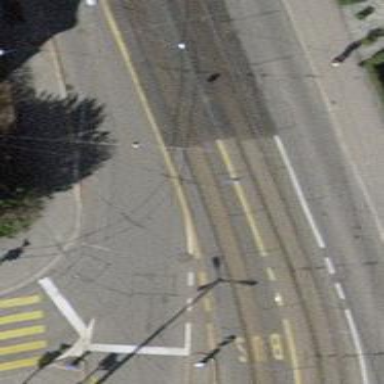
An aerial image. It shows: Tertiary road with asphalt surface and trolley wire infrastructure.